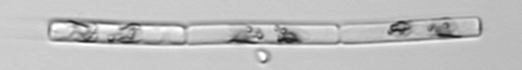
Label: Guinardia_delicatula